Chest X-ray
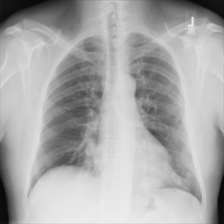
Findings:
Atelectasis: negative
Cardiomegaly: negative
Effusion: negative
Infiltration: negative
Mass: negative
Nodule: negative
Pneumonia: negative
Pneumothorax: negative
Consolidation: negative
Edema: negative
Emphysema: negative
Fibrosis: negative
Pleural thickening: negative
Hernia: negative